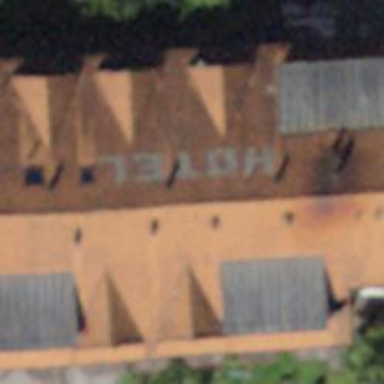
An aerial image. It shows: Hotel building.